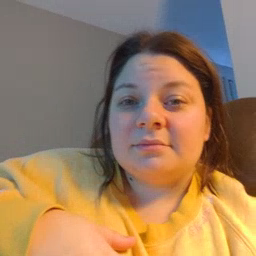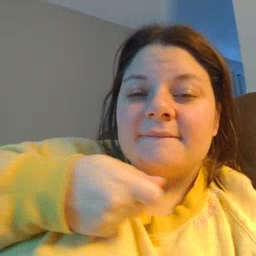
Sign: vacuum